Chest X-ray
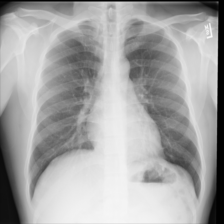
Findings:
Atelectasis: negative
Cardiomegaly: negative
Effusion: negative
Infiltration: negative
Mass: negative
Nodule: negative
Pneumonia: negative
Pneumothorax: negative
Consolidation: negative
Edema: negative
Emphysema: negative
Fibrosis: negative
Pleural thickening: negative
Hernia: negative